Question: Having a few issues with the auto width of a custom class I'm calling. I have it working for height, however the width continually truncates at 320px wide. I guess I could hard code each value of the screen but that's madness. I'm calling the custom class into the Global Navigation View Controller.
'''
@implementation MyCustomNav
- (CGSize)sizeThatFits:(CGSize)size {
CGSize newSize = CGSizeMake(self.frame.size.width,100);
return newSize;
}
@end
'''
I have also tried;
'''
CGSize newSize = CGSizeMake(self.bounds.size.width,100);
'''
I get the same result with the UINavigatorBar truncating on each end. Below screen shot.

Now I did read somewhere that this is an iOS 8 bug. But I haven't confirm that yet.
Any Ideas?
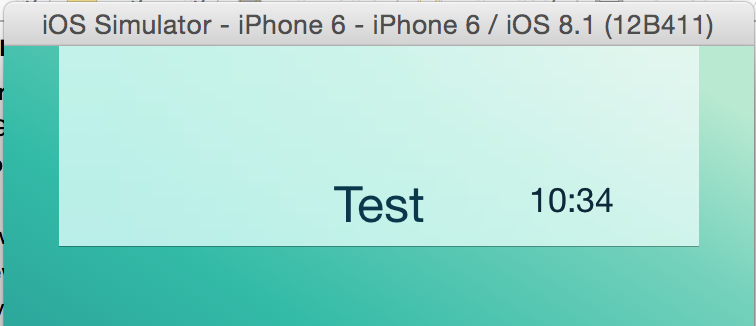
Answer: Okay I got it working. With iOS8 I found that it required a little different formatting but in the end this worked. The key is to set the bounds with the UIScreen mainScreen. Also use bounds it seems to work better.
'''
//Adjust the height of the NavigationBar
- (CGSize)sizeThatFits:(CGSize)size {
CGSize newSize = CGSizeMake(self.frame.size.width,53);
[self setFrame:CGRectMake(0,0,[[UIScreen mainScreen] bounds].size.width,60)];
return newSize;
}
'''
Hope that helps someone.